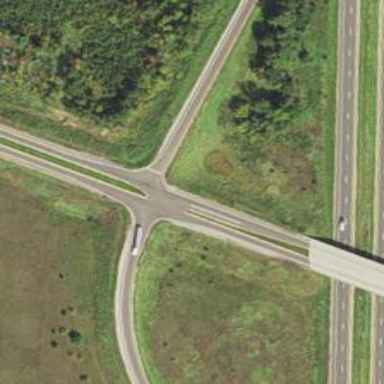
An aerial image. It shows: Trunk link highway.